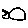
Label: fish